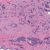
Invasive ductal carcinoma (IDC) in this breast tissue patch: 0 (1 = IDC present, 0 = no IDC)